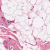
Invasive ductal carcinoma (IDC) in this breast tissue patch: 0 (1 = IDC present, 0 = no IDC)